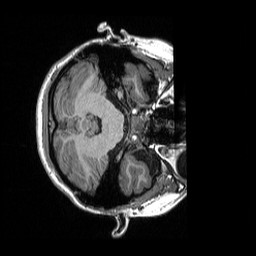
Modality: T1w
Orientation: axial
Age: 23
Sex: female
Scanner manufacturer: siemens
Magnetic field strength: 3 T
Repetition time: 2.3 s
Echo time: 0.00298 s